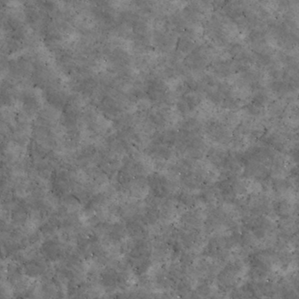
Label: non_frost